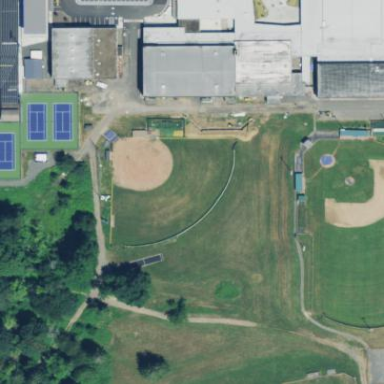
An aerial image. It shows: Softball pitch for leisure sports.